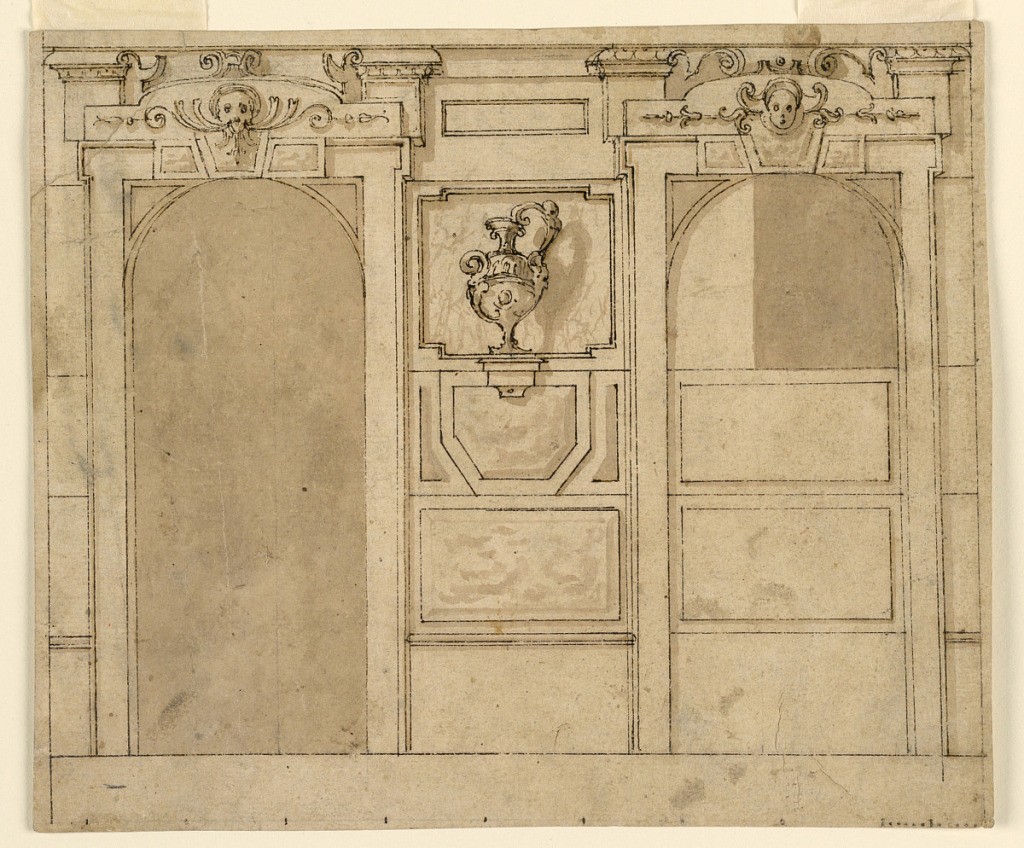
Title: Design for Wall Decoration
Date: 1590–1600
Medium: Pen, brush and sepia wash on paper
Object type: Drawing
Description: Beside probably a door, a panel with a vase, and one with the illusion of a door. below scale. Evindently mounted on paper by the artist. On the back, in the handwriting of the period: "sc-4" (price).